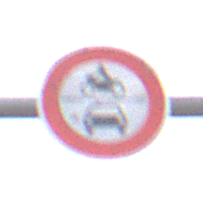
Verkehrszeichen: VerbotKraftfahrzeuge
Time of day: MorningAfternoon
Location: Outdoor (RoadRail)
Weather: Overcast
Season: NotSpecified
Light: Natural